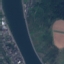
Land use / land cover: River